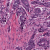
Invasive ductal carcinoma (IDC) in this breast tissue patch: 1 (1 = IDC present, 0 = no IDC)